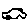
Label: car